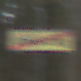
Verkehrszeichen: EndeDerUmleitungsankuendigung
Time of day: Midday
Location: Outdoor (Nature)
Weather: Overcast
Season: NotSpecified
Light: Natural